Question: I created an app with XCode (tabbed application) and by default it has 2 ViewController. Then I added few more ViewController on my story board.
but I notice that those first two ViewController are different than ViewController I added.
XCode default ViewController for tabbed application it seems has some kind navigation bar on top. but I don't see it on others.
How to remove this 'navigation bar' on those default ViewController? so it has same appearance like others? thanks.

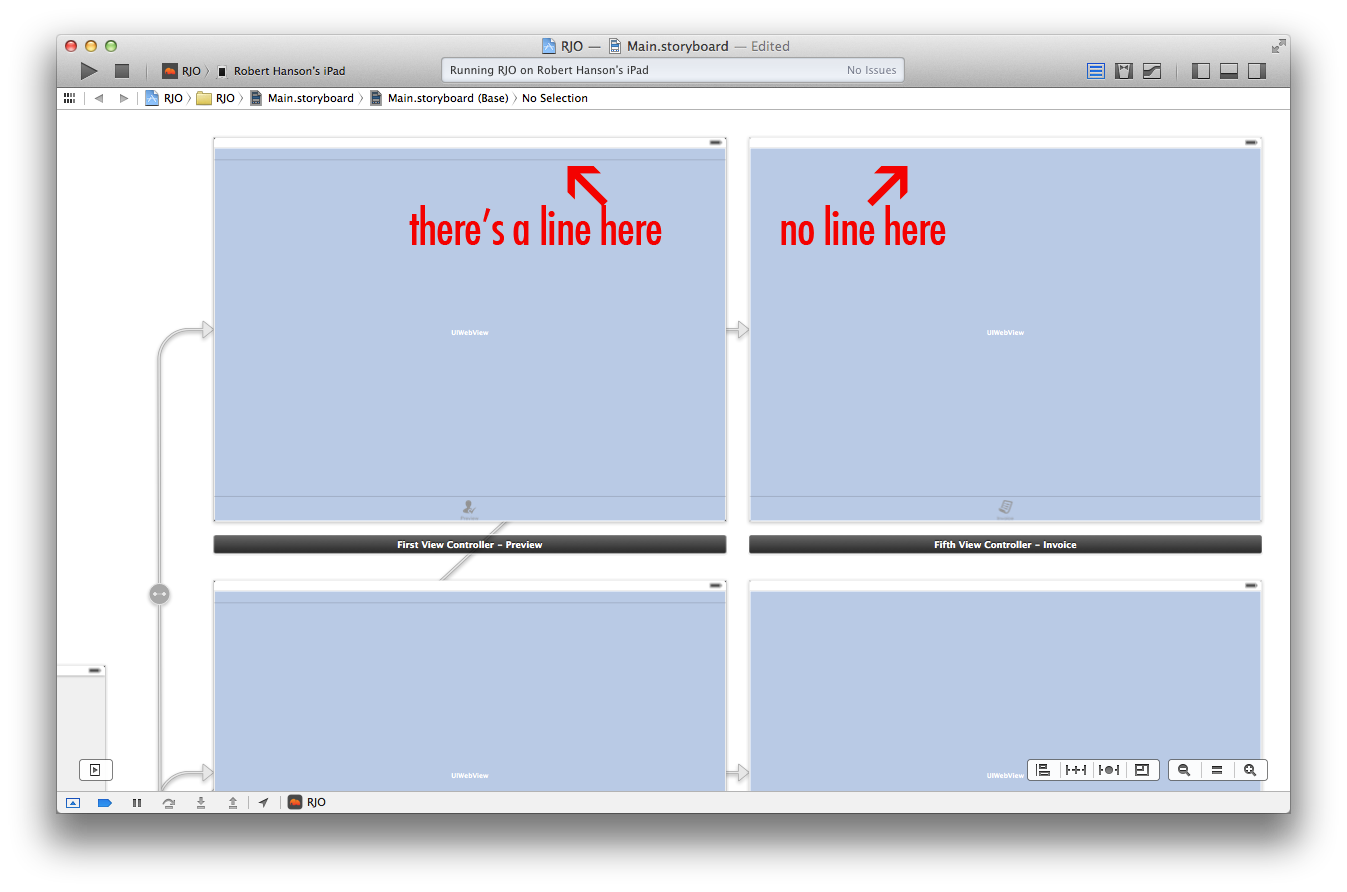
Answer: To remove this 'navigation bar' go to the document outline in the storyboard. Select the default view and remove the 'Toolbar'.